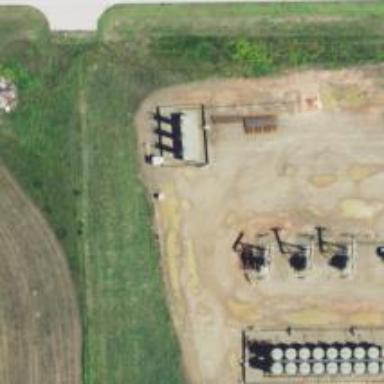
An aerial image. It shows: Storage tank with man-made structure.